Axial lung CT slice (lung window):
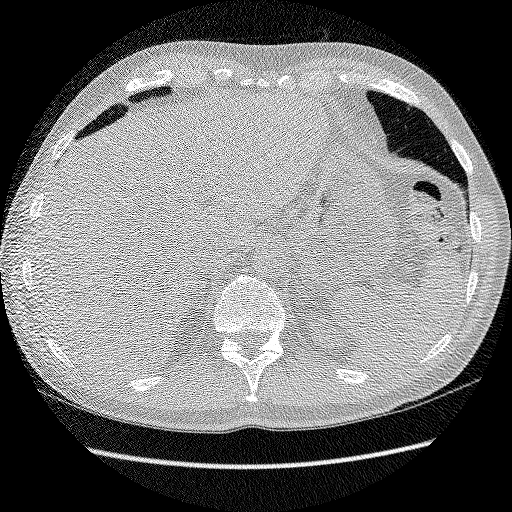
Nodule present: no